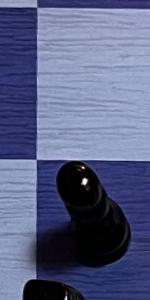
Label: Pawn_Black